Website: lowes
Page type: review-order
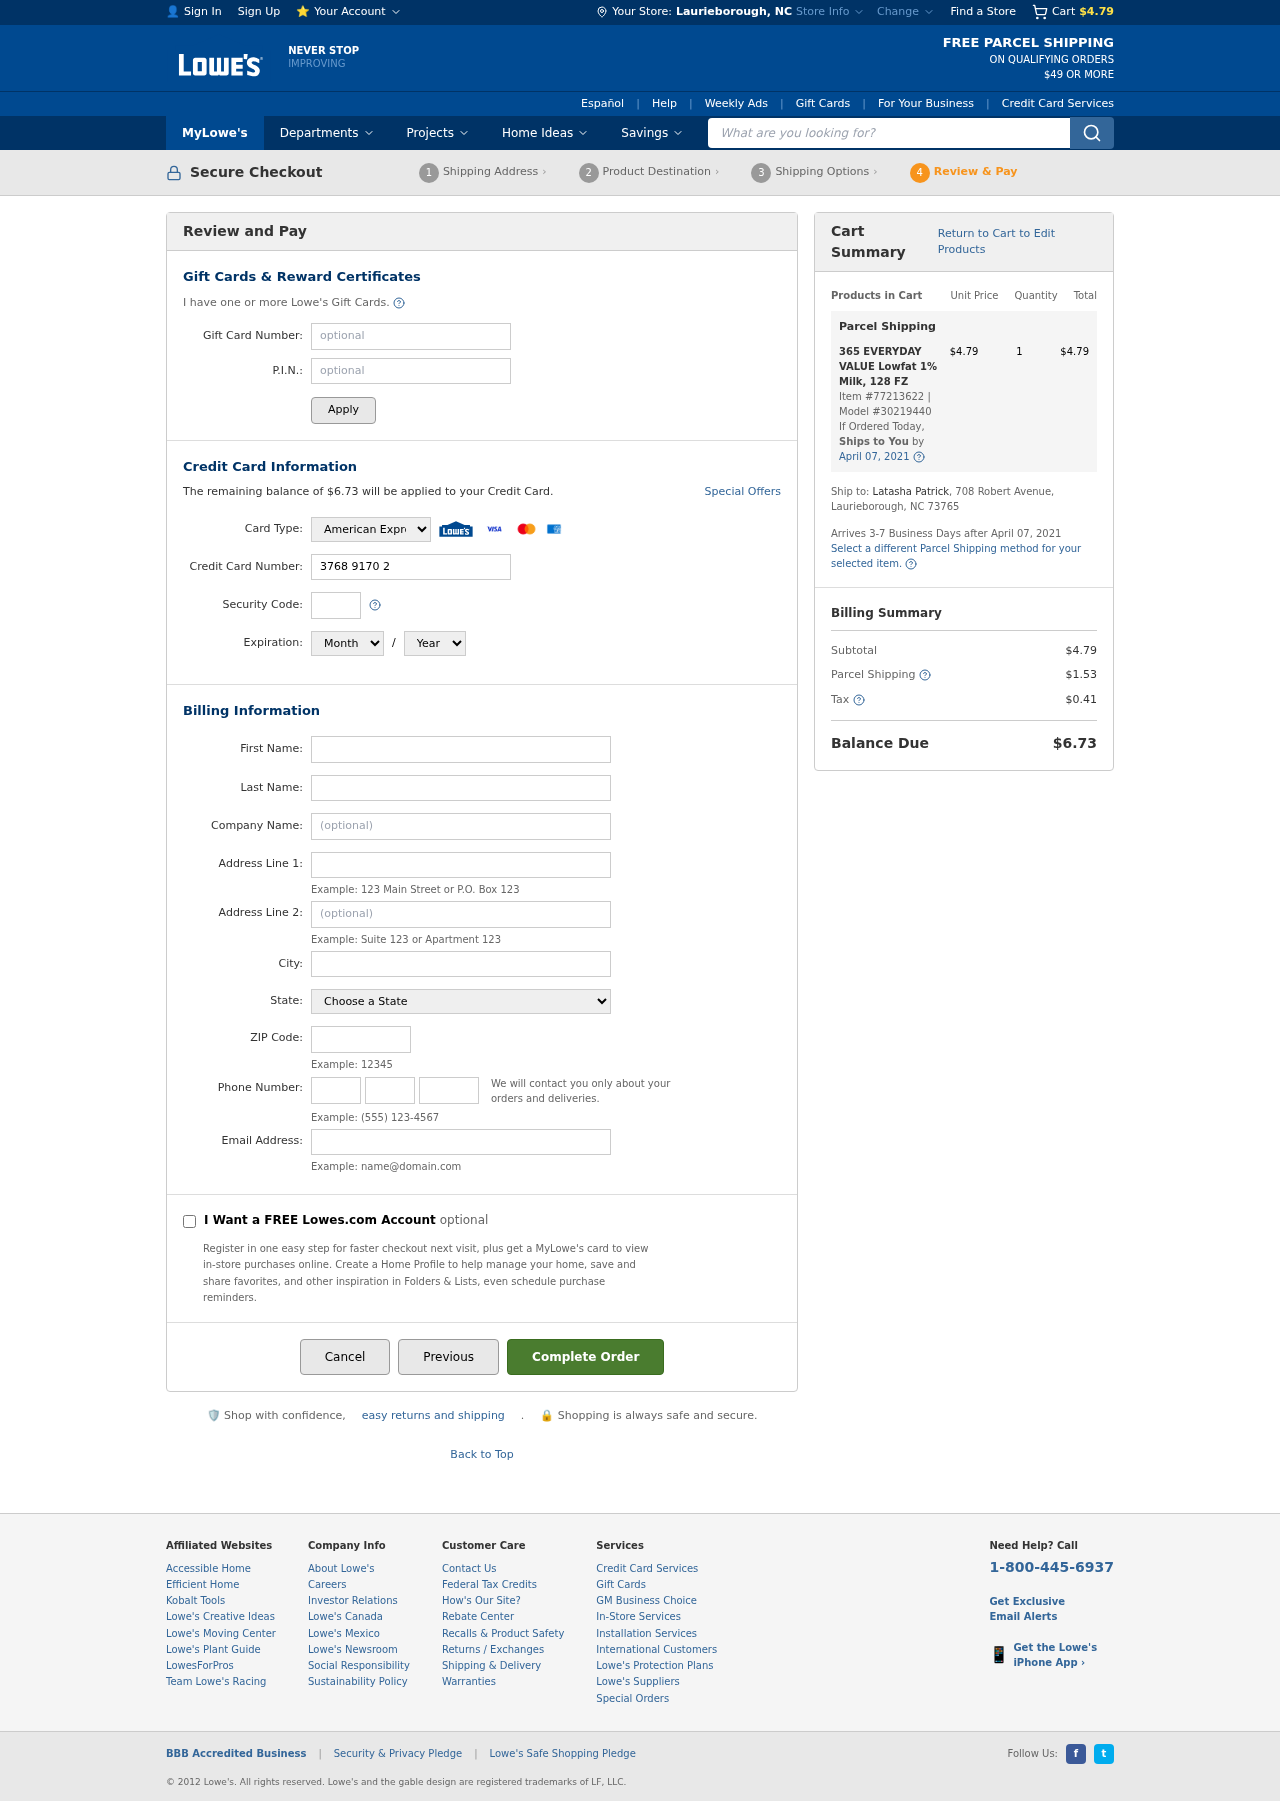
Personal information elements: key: PII_CARD_CVV
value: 3273
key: PII_CARD_EXPIRY_MONTH
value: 08
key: PII_CARD_EXPIRY_YEAR
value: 26
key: PII_CARD_NUMBER
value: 3768 9170 2978 212
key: PII_CARD_TYPE
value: American Express
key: PII_CITY
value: Laurieborough
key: PII_CITY_STATE
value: Laurieborough, NC
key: PII_COMPANY
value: Herrera PLC
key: PII_EMAIL
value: latashapatrick@hotmail.com
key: PII_FIRSTNAME
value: Latasha
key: PII_LASTNAME
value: Patrick
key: PII_PHONE_AREA
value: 315
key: PII_PHONE_PREFIX
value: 419
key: PII_PHONE_SUFFIX
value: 8588
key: PII_POSTCODE
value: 73765
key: PII_STATE
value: North Carolina
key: PII_STREET
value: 708 Robert Avenue
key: PII_STREET2
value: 708 Robert Avenue
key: PII_FULLNAME2
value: Latasha Patrick
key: PII_STATE_ABBR
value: NC
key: PII_POSTCODE_FULL
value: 73765
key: PII_CITY_STATE_ZIP
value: Laurieborough, NC 73765
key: PII_POSTCODE_NUMERIC
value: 73765
Product elements: key: PRODUCT1_NAME
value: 365 EVERYDAY VALUE Lowfat 1% Milk, 128 FZ
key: PRODUCT1_PRICE
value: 4.79
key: PRODUCT1_QUANTITY
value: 1
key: PRODUCT1_ITEM_NUMBER
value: Item #77213622
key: PRODUCT1_MODEL_NUMBER
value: Model #30219440
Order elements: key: ORDER_SUBTOTAL
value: $4.79
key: ORDER_BALANCE_DUE
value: $6.73
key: ORDER_SHIPPING_DATE
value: April 07, 2021
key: ORDER_ITEM_TOTAL
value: $4.79
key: ORDER_SHIPPING_DATE2
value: April 07, 2021
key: ORDER_SHIPPING_COST
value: $1.53
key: ORDER_TAX
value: $0.41
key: ORDER_TOTAL
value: $6.73
Search elements: key: HEADER_SEARCH
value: What are you looking for?